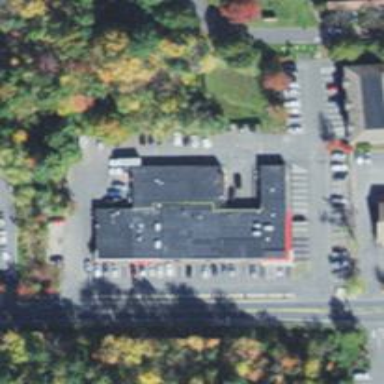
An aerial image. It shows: Convenience shop.